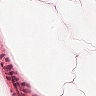
Metastatic tissue present: no